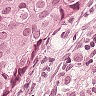
Metastatic tissue present: yes